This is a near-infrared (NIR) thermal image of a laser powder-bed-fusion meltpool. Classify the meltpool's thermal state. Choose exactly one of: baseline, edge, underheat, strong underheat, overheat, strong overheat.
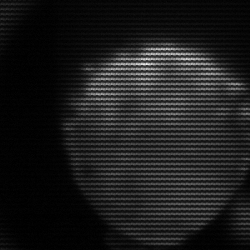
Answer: edge